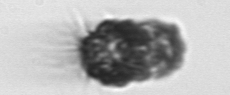
Label: Tintinnopsis